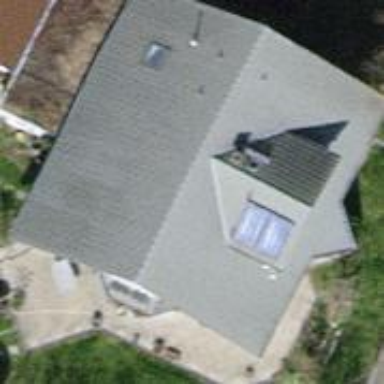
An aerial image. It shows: Gabled roof house.